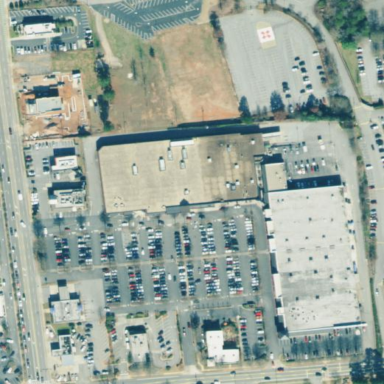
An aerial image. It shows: Retail area.